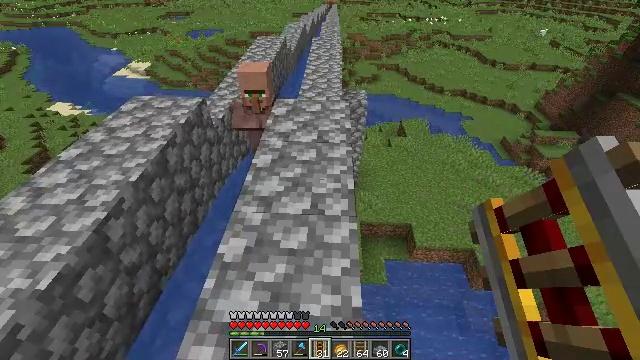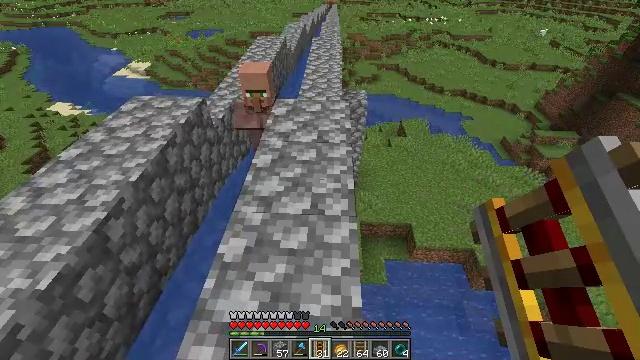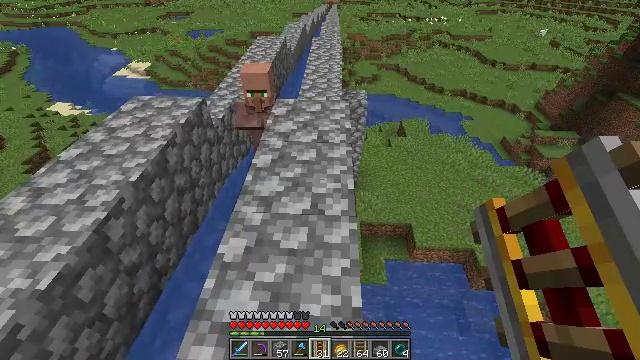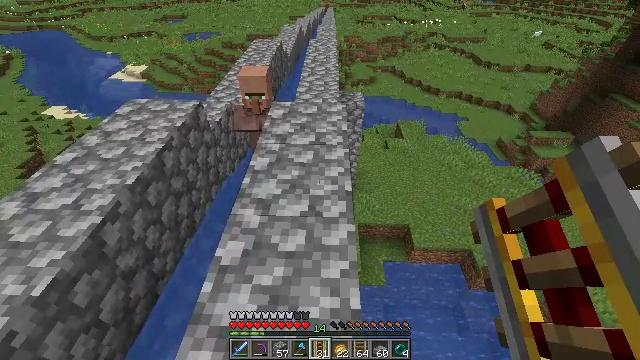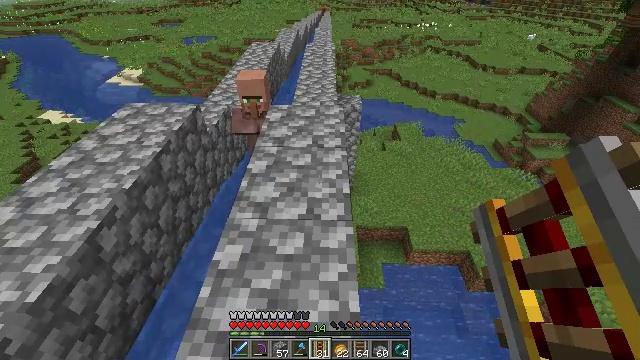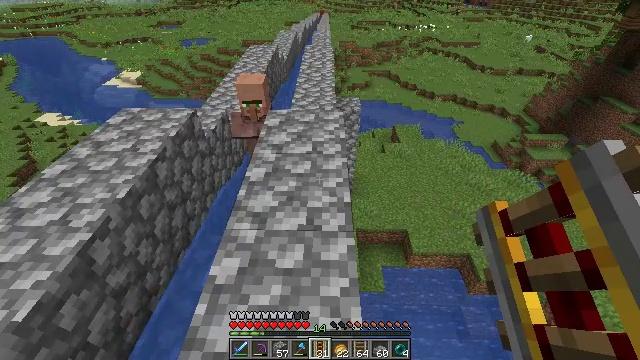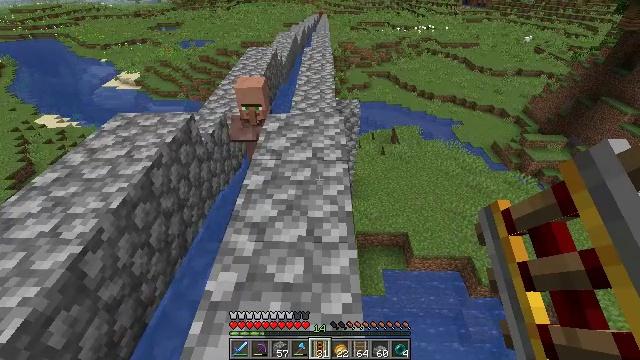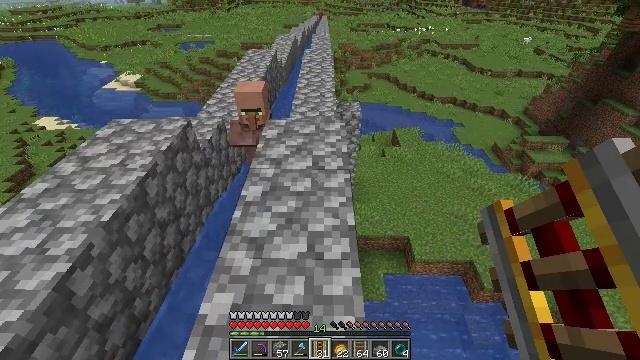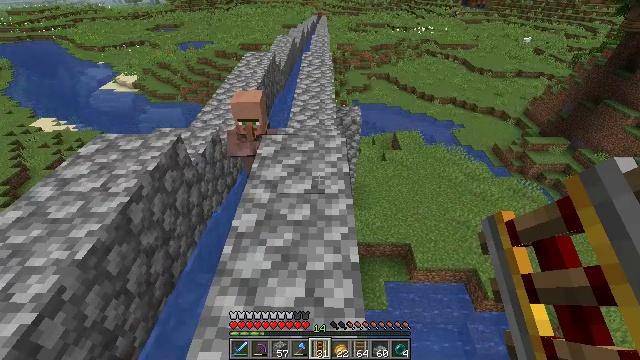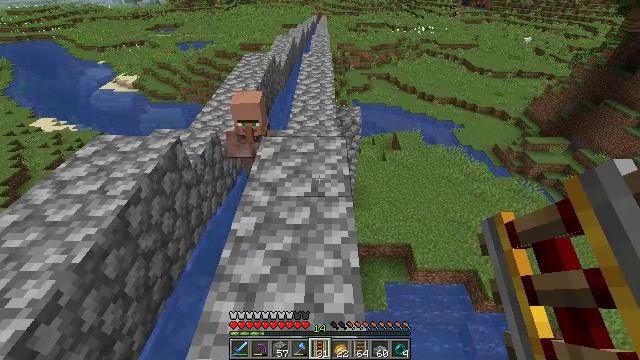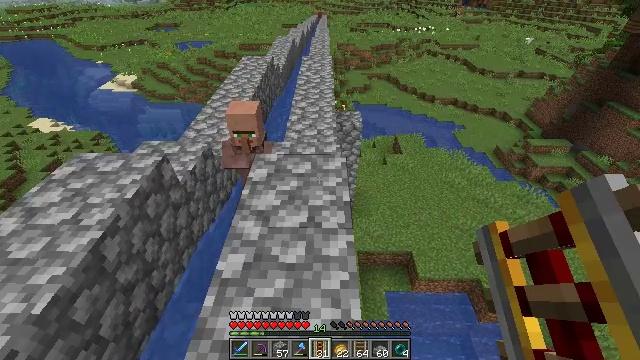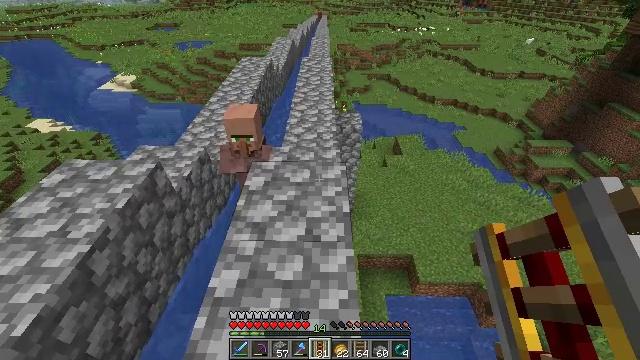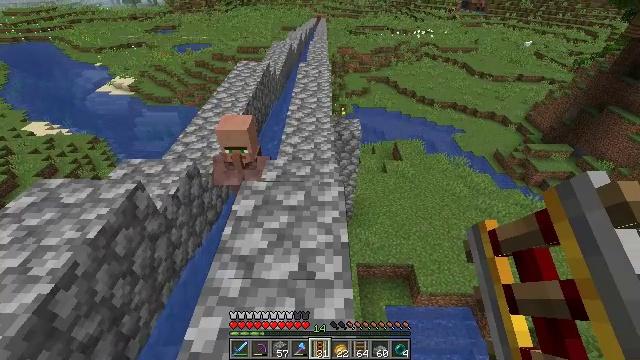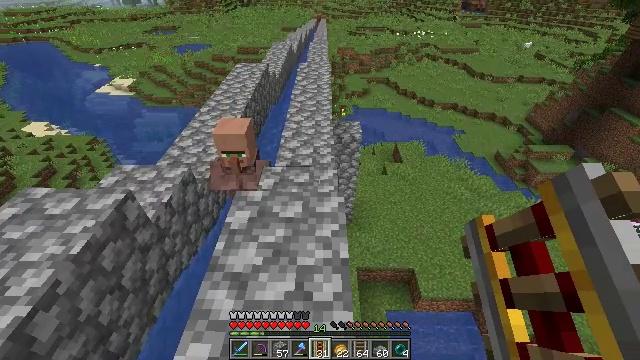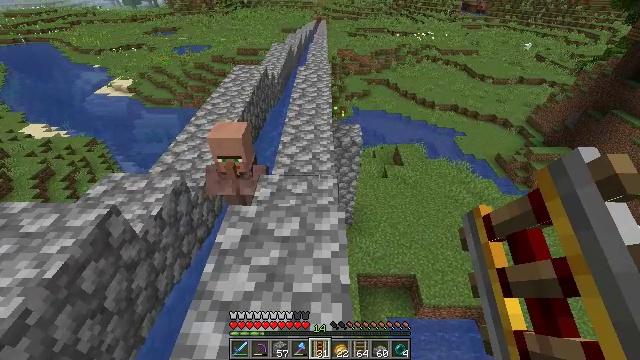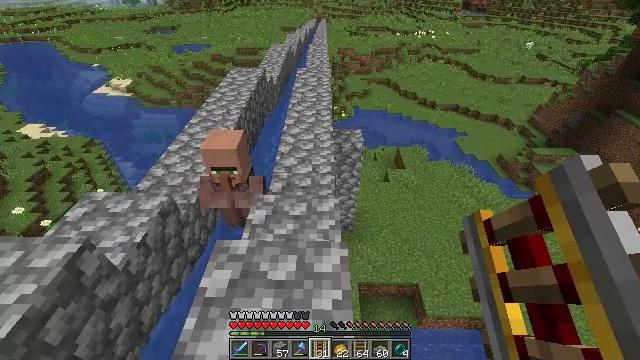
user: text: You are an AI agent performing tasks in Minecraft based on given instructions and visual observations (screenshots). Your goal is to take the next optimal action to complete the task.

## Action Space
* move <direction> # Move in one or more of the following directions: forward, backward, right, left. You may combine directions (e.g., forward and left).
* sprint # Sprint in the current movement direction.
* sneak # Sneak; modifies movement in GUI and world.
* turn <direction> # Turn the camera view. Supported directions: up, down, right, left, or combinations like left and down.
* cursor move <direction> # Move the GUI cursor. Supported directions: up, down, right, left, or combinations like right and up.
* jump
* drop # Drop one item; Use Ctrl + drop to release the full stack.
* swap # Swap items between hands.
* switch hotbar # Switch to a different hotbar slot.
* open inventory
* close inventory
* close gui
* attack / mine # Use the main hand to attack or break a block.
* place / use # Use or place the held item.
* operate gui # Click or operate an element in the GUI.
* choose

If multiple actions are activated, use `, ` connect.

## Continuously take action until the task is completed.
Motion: motion action
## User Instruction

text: Mine dirt from the ground.
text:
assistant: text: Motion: no_op
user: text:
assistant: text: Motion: no_op
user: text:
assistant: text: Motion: no_op
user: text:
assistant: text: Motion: no_op
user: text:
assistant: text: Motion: move forward
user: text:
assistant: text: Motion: move forward
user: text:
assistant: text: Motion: move forward
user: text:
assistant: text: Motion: move forward
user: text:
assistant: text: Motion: move forward
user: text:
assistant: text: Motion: move forward
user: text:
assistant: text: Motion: move forward
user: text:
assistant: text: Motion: move forward
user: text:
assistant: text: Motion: move forward
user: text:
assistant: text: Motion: move forward
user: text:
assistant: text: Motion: move forward
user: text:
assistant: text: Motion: move forward
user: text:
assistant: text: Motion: move forward
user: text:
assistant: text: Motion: move forward
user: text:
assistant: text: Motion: move forward
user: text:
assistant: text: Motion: move forward
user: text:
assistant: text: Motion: move forward
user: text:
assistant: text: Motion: no_op
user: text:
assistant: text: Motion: no_op
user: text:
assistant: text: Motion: no_op
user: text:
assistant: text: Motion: no_op
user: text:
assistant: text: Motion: no_op
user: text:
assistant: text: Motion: no_op
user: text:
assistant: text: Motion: no_op
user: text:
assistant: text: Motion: no_op
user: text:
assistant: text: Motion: move left